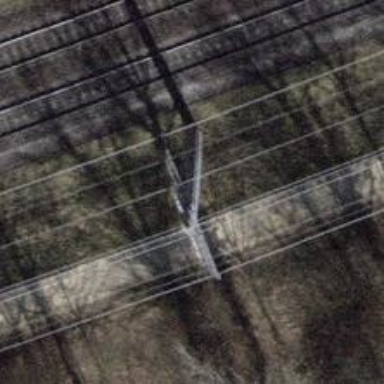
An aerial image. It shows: Power tower.